Question: I want to share something on Facebook using its SDK. My reference is <URL> by Facebook based on Facebook SDK 4.0.0.
'''
CallbackManager callbackManager;
ShareDialog shareDialog;
@Override
protected void onCreate(final Bundle savedInstanceState)
{
super.onCreate(savedInstanceState);
this.getWindow().addFlags(Window.FEATURE_NO_TITLE);
this.setContentView(R.layout.v3_activity_splash);
// Init Facebook SDK
FacebookSdk.sdkInitialize(getApplicationContext());
callbackManager = CallbackManager.Factory.create();
shareDialog = new ShareDialog(this);
shareOnFacebook("This is test...");
...
}
private void shareOnFacebook(String content)
{
if (ShareDialog.canShow(ShareLinkContent.class))
{
Log.e("Test", "inside shareOnFacebook()");
// ShareLinkContent shareLinkContent = new ShareLinkContent.Builder().setContentDescription(content).build();
ShareLinkContent linkContent = new ShareLinkContent.Builder()
.setContentTitle("Hello Facebook")
.setContentDescription(content)
.setContentUrl(Uri.parse("http://developers.facebook.com/android"))
.build();
shareDialog.show(linkContent);
}
else
{
Toast.makeText(this, "NOT CALLED", Toast.LENGTH_SHORT).show();
}
}
@Override
protected void onActivityResult(final int requestCode, final int resultCode, final Intent data) {
super.onActivityResult(requestCode, resultCode, data);
callbackManager.onActivityResult(requestCode, resultCode, data);
Log.e("Test", "Yes, Uuu bitch!!!");
}
'''
I also have following lines of code in my manifest file within 'Application' tag:
'''
<meta-data
android:name="com.facebook.sdk.ApplicationId"
android:value="MY_APP_ID"/>
<provider
android:name="com.facebook.FacebookContentProvider"
android:authorities="com.facebook.app.FacebookContentProviderMY_APP_ID"
android:exported="true"/>
'''
My problem is NullPointerException when I launch the app/activity on 'shareDialog.show(linkContent);' line. However, funny thing is 'shareDialog' is not null based on my debug :( So have no idea why "NullPointerException" throws. I also don't see my log of 'onActivityResult' therefore this function does not get called.

Finally Log shows:
'''
Process: MY_PCKAGE_NAME, PID: 2152
java.lang.RuntimeException: Unable to start activity ComponentInfo{MY_PCKAGE_NAME/MY_PCKAGE_NAME.v3.splash.SplashActivity}: java.lang.NullPointerException
at android.app.ActivityThread.performLaunchActivity(ActivityThread.java:2281)
at android.app.ActivityThread.handleLaunchActivity(ActivityThread.java:2359)
at android.app.ActivityThread.access$800(ActivityThread.java:139)
at android.app.ActivityThread$H.handleMessage(ActivityThread.java:1256)
at android.os.Handler.dispatchMessage(Handler.java:102)
at android.os.Looper.loop(Looper.java:136)
at android.app.ActivityThread.main(ActivityThread.java:5230)
at java.lang.reflect.Method.invokeNative(Native Method)
at java.lang.reflect.Method.invoke(Method.java:515)
at com.android.internal.os.ZygoteInit$MethodAndArgsCaller.run(ZygoteInit.java:780)
at com.android.internal.os.ZygoteInit.main(ZygoteInit.java:596)
at dalvik.system.NativeStart.main(Native Method)
Caused by: java.lang.NullPointerException
at java.util.concurrent.ConcurrentHashMap.get(ConcurrentHashMap.java:883)
at com.facebook.internal.Utility.getDialogFeatureConfig(Utility.java:859)
at com.facebook.internal.DialogPresenter.getVersionSpecForFeature(DialogPresenter.java:247)
at com.facebook.internal.DialogPresenter.getProtocolVersionForNativeDialog(DialogPresenter.java:234)
at com.facebook.internal.DialogPresenter.canPresentNativeDialogWithFeature(DialogPresenter.java:75)
at com.facebook.share.widget.ShareDialog.canShowNative(ShareDialog.java:133)
at com.facebook.share.widget.ShareDialog.access$300(ShareDialog.java:55)
at com.facebook.share.widget.ShareDialog$NativeHandler.canShow(ShareDialog.java:241)
at com.facebook.share.widget.ShareDialog$NativeHandler.canShow(ShareDialog.java:233)
at com.facebook.internal.FacebookDialogBase.createAppCallForMode(FacebookDialogBase.java:184)
at com.facebook.internal.FacebookDialogBase.showImpl(FacebookDialogBase.java:147)
at com.facebook.internal.FacebookDialogBase.show(FacebookDialogBase.java:142)
at MY_PCKAGE_NAME.splash.SplashActivity.shareOnFacebook(SplashActivity.java:414)
at MY_PCKAGE_NAME.splash.SplashActivity.onCreate(SplashActivity.java:93)
at android.app.Activity.performCreate(Activity.java:5411)
at android.app.Instrumentation.callActivityOnCreate(Instrumentation.java:1087)
at android.app.ActivityThread.performLaunchActivity(ActivityThread.java:2233)
at android.app.ActivityThread.handleLaunchActivity(ActivityThread.java:2359)
at android.app.ActivityThread.access$800(ActivityThread.java:139)
at android.app.ActivityThread$H.handleMessage(ActivityThread.java:1256)
at android.os.Handler.dispatchMessage(Handler.java:102)
at android.os.Looper.loop(Looper.java:136)
at android.app.ActivityThread.main(ActivityThread.java:5230)
at java.lang.reflect.Method.invokeNative(Native Method)
at java.lang.reflect.Method.invoke(Method.java:515)
at com.android.internal.os.ZygoteInit$MethodAndArgsCaller.run(ZygoteInit.java:780)
at com.android.internal.os.ZygoteInit.main(ZygoteInit.java:596)
at dalvik.system.NativeStart.main(Native Method)
'''
Any suggestion would be appreciated. Thanks.
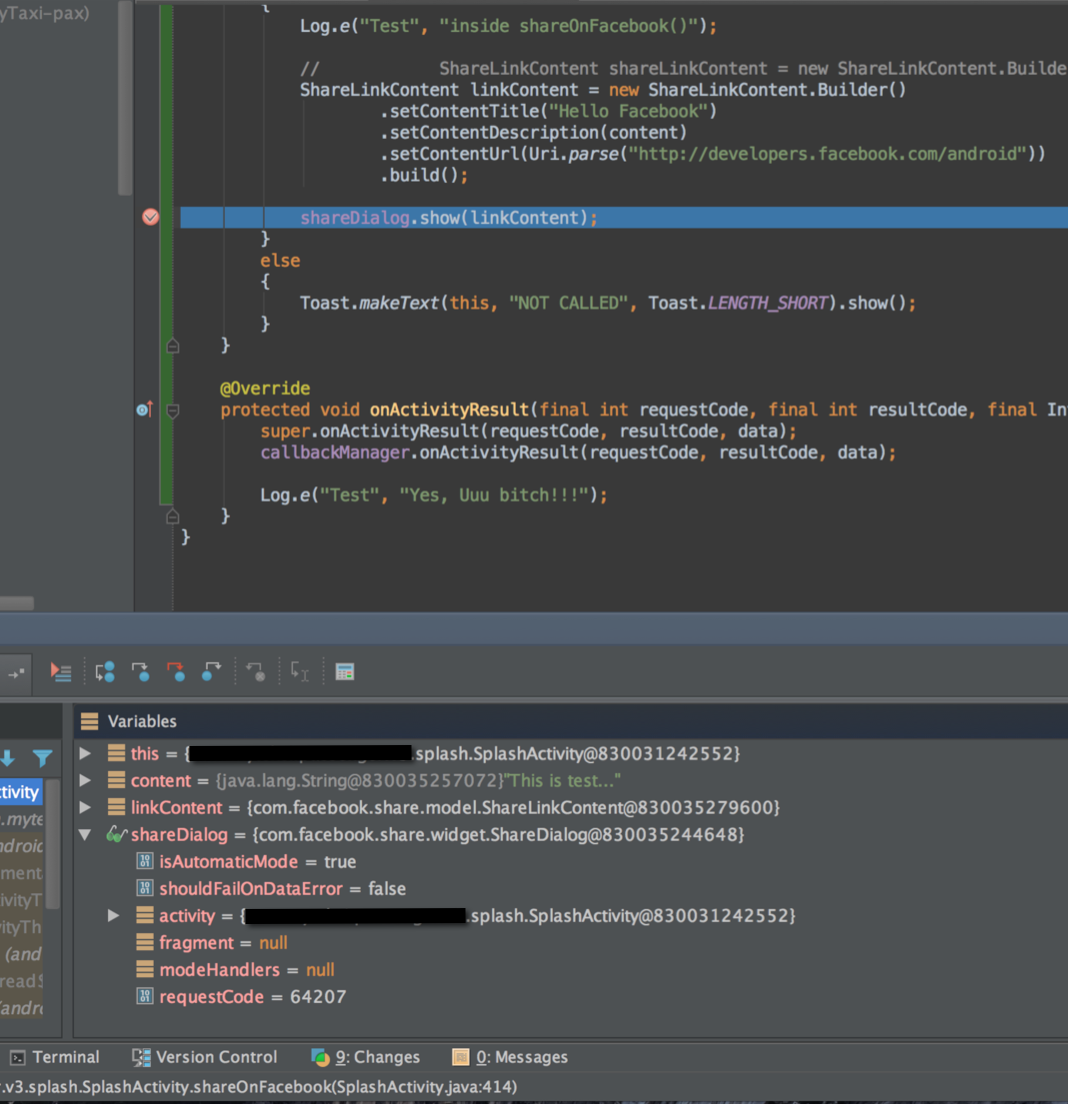
Answer: I just created a sample project to find where is my problem and finally found I had two mistakes. Actually one of them is not because of me, Facebook is crazy!
1) I forgot to add Facebook activity into my manifest file (That's why I didn't get log of 'OnActivityResult')
'''
<!-- Facebook -->
<activity
android:name="com.facebook.FacebookActivity"
android:configChanges=
"keyboard|keyboardHidden|screenLayout|screenSize|orientation"
android:label="@string/app_name"
android:theme="@android:style/Theme.Translucent.NoTitleBar"/>
'''
2) You create 'facebook_app_id' inside your strings.xml file and link meta-data to that instead of directly put your app_id there.
'''
<meta-data
android:name="com.facebook.sdk.ApplicationId"
android:value="@string/facebook_app_id"/>
'''
After these changes I'm able to see Facebook dialog in my project.
These things wasted TWO days of mine and hope doesn't happen to you.